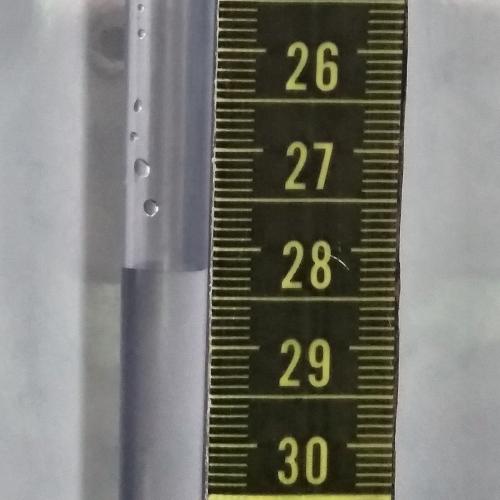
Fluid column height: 28.2 cm